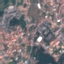
Land use / land cover: Residential